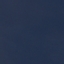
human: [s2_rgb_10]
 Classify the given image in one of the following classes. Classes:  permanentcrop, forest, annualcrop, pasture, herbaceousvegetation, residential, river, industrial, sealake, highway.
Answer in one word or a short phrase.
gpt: SeaLake